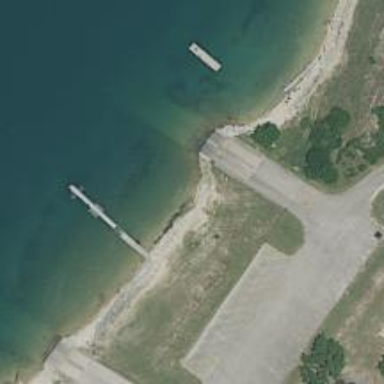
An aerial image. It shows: Slipway on leisure land.